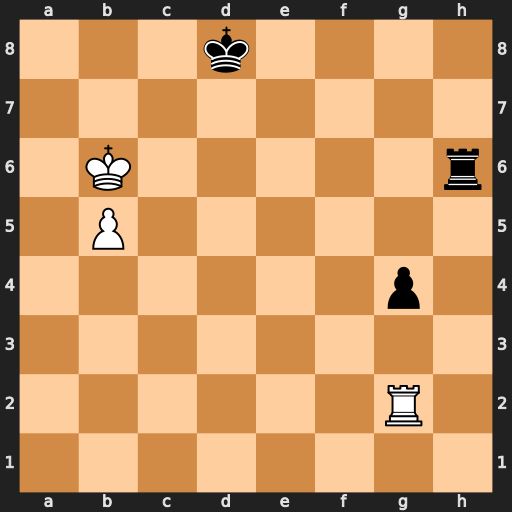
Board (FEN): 3k4/8/1K5r/1P6/6p1/8/6R1/8
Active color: w
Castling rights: -
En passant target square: -
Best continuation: Ka7 Rh7+ Ka6 Kc8 Rxg4 Rh8 Ka7